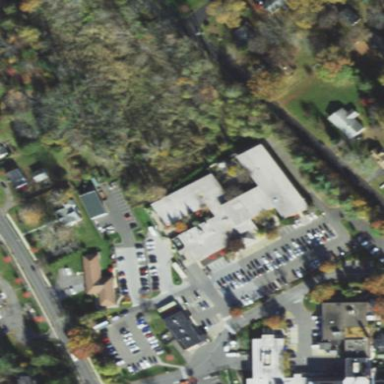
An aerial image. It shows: Hospital building.